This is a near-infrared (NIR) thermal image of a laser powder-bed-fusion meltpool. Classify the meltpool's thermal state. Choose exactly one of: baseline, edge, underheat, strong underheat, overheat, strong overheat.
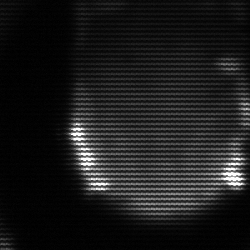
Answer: edge